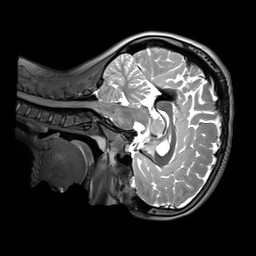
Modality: T2w
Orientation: sagittal
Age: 10
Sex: female
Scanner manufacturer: siemens
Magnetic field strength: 3 T
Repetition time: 3.2 s
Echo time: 0.408 s